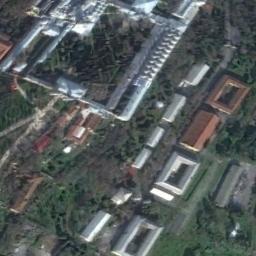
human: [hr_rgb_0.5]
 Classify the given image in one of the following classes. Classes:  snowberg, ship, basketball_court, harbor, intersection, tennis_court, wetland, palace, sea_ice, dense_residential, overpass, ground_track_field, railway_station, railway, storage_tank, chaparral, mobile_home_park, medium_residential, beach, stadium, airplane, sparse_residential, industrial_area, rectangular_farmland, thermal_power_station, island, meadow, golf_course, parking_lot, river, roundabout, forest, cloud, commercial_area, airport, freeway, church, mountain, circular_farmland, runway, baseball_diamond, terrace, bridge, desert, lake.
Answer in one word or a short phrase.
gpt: palace